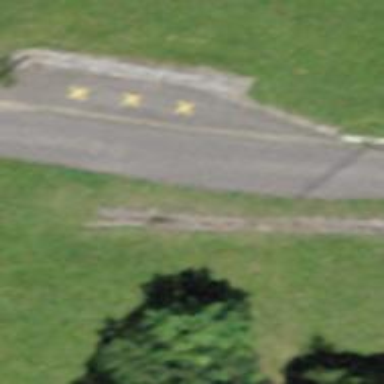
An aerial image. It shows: Passing place on the road.